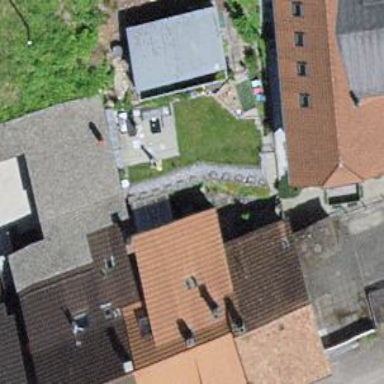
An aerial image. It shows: Terrace building.